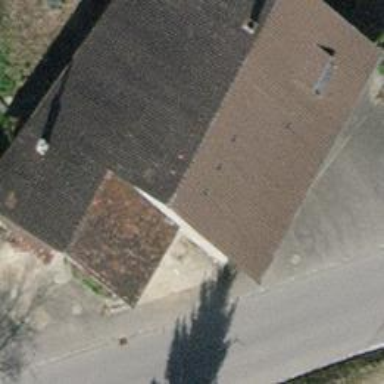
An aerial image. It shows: Farm building with gabled roof.